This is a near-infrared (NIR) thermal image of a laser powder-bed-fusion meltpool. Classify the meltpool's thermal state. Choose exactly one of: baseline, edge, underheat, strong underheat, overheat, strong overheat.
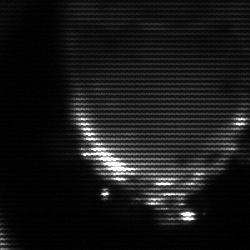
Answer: edge